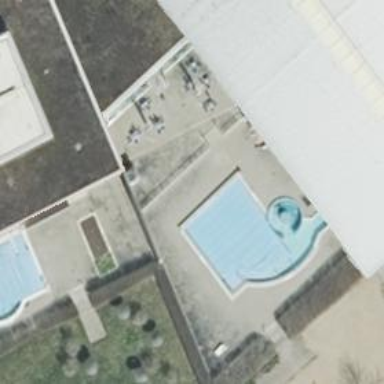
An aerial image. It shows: Swimming pool located in leisure land.